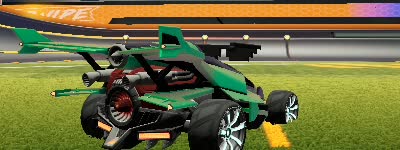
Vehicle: aftershock